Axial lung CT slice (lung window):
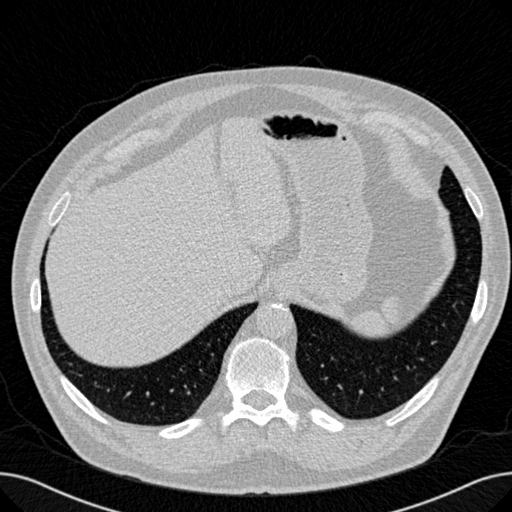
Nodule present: no